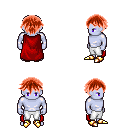
a pixel art fantasy rpg character, male body template, dark elf, purple skin, red cape, white pants, red short bangs hairstyle, gold boots, four views (front, back, left, right), 2x2 character sprite sheet, small pixel art, hard edges, no anti-aliasing